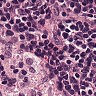
Metastatic tissue present: no